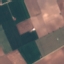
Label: AnnualCrop